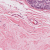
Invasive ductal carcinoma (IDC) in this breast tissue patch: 0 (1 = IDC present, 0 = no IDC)